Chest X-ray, AP view. Patient: 57 years old, sex M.
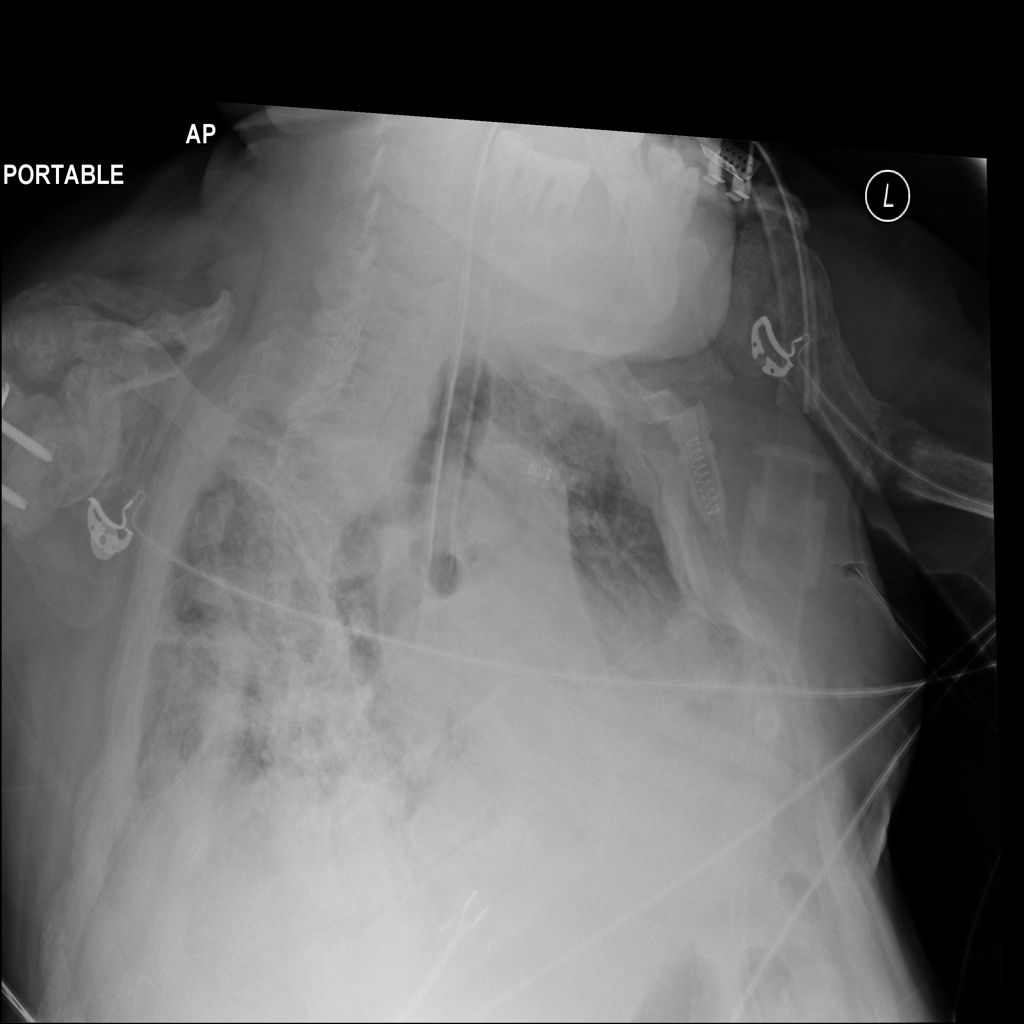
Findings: No Finding